Question: Below is some code for generating a UPS shipping label. It is based on the .net sample provided in the UPS developer kit. My problem is with the line highlighted in bold below. It throws and error as follows "System.NullReferenceException: Object reference not set to an instance of an object.".
What I know is this LabelLinksIndicator is required if you want the UPS API to return a link to a label. Otherwise it returns details on the shipment but no label. The relevant section of the UPS documentation is at the bottom of my question.
What do I need to do to overcome this error? It is not clear to me from the documentation what value I should be passing for LabelLinksIndicator. I've tried passing a 1, true and and an empty string. Same error in every case. The error message seems to indicate that there is an object I need to instantiate that I am not currently. However, I can't figure out what to instantiate. The available information on the web and on UPS.com is unfortunately sparse.
'''
using System;
using System.Collections.Generic;
using System.Linq;
using System.Web;
using System.Web.UI;
using System.Web.UI.WebControls;
using Foo.Web.UPSWebReference;
namespace Foo.Web.Auth
{
public partial class UPS : System.Web.UI.Page
{
protected void Page_Load(object sender, EventArgs e)
{
if (Request.QueryString["id"] != null)
{
try
{
ShipService shpSvc = new ShipService();
ShipmentRequest shipmentRequest = new ShipmentRequest();
UPSSecurity upss = new UPSSecurity();
UPSSecurityServiceAccessToken upssSvcAccessToken = new UPSSecurityServiceAccessToken();
upssSvcAccessToken.AccessLicenseNumber = "foo";
upss.ServiceAccessToken = upssSvcAccessToken;
UPSSecurityUsernameToken upssUsrNameToken = new UPSSecurityUsernameToken();
upssUsrNameToken.Username = "foo";
upssUsrNameToken.Password = "foo";
upss.UsernameToken = upssUsrNameToken;
shpSvc.UPSSecurityValue = upss;
RequestType request = new RequestType();
String[] requestOption = { "nonvalidate" };
request.RequestOption = requestOption;
shipmentRequest.Request = request;
ShipmentType shipment = new ShipmentType();
shipment.Description = "Ship webservice example";
ReturnServiceType rtn = new ReturnServiceType();
rtn.Code = "8";
rtn.Description = "Description";
ShipperType shipper = new ShipperType();
shipper.ShipperNumber = "foo";
PaymentInfoType paymentInfo = new PaymentInfoType();
ShipmentChargeType shpmentCharge = new ShipmentChargeType();
BillShipperType billShipper = new BillShipperType();
billShipper.AccountNumber = "foo";
shpmentCharge.BillShipper = billShipper;
shpmentCharge.Type = "01";
ShipmentChargeType[] shpmentChargeArray = { shpmentCharge };
paymentInfo.ShipmentCharge = shpmentChargeArray;
shipment.PaymentInformation = paymentInfo;
foo.Web.UPSWebReference.ShipAddressType shipperAddress = new foo.Web.UPSWebReference.ShipAddressType();
String[] addressLine = { "301 166th Street" };
shipperAddress.AddressLine = addressLine;
shipperAddress.City = "Jersey City";
shipperAddress.PostalCode = "07310";
shipperAddress.StateProvinceCode = "NJ";
shipperAddress.CountryCode = "US";
shipperAddress.AddressLine = addressLine;
shipper.Address = shipperAddress;
shipper.Name = "ABC Associates";
shipper.AttentionName = "ABC Associates";
ShipPhoneType shipperPhone = new ShipPhoneType();
shipperPhone.Number = "<PHONE>";
shipper.Phone = shipperPhone;
shipment.Shipper = shipper;
ShipFromType shipFrom = new ShipFromType();
foo.Web.UPSWebReference.ShipAddressType shipFromAddress = new foo.Web.UPSWebReference.ShipAddressType();
String[] shipFromAddressLine = { "100 82nd Street" };
shipFromAddress.AddressLine = addressLine;
shipFromAddress.City = "New York";
shipFromAddress.PostalCode = "10024";
shipFromAddress.StateProvinceCode = "NY";
shipFromAddress.CountryCode = "US";
shipFrom.Address = shipFromAddress;
shipFrom.AttentionName = "Mr.ABC";
shipFrom.Name = "ABC Associates";
shipment.ShipFrom = shipFrom;
ShipToType shipTo = new ShipToType();
ShipToAddressType shipToAddress = new ShipToAddressType();
String[] addressLine1 = { "Some Street" };
shipToAddress.AddressLine = addressLine1;
shipToAddress.City = "Roswell";
shipToAddress.PostalCode = "30076";
shipToAddress.StateProvinceCode = "GA";
shipToAddress.CountryCode = "US";
shipTo.Address = shipToAddress;
shipTo.Address.ResidentialAddressIndicator = "1"; //dan
shipTo.AttentionName = "DEF";
shipTo.Name = "DEF Associates";
ShipPhoneType shipToPhone = new ShipPhoneType();
shipToPhone.Number = "<PHONE>";
shipTo.Phone = shipToPhone;
shipment.ShipTo = shipTo;
ServiceType service = new ServiceType();
service.Code = "03";
service.Description = "Ground";
shipment.Service = service;
PackageType package = new PackageType();
package.Description = "Deliver to Warehouse";
PackageWeightType packageWeight = new PackageWeightType();
packageWeight.Weight = "10";
ShipUnitOfMeasurementType uom = new ShipUnitOfMeasurementType();
uom.Code = "LBS";
packageWeight.UnitOfMeasurement = uom;
package.PackageWeight = packageWeight;
PackagingType packType = new PackagingType();
packType.Code = "02";
package.Packaging = packType;
PackageType[] pkgArray = { package };
shipment.Package = pkgArray;
LabelSpecificationType labelSpec = new LabelSpecificationType();
LabelImageFormatType labelImageFormat = new LabelImageFormatType();
labelImageFormat.Code = "GIF";
labelSpec.LabelImageFormat = labelImageFormat;
string userAgent = Request.UserAgent;
labelSpec.HTTPUserAgent = userAgent;
shipmentRequest.LabelSpecification = labelSpec;
**shipmentRequest.Shipment.ShipmentServiceOptions.LabelDelivery.LabelLinksIndicator = "1";**
shipmentRequest.Shipment = shipment;
System.Net.ServicePointManager.CertificatePolicy = new TrustAllCertificatePolicy();
ShipmentResponse shipmentResponse = shpSvc.ProcessShipment(shipmentRequest);
Response.Redirect(shipmentResponse.ShipmentResults.LabelURL.ToString());
'''

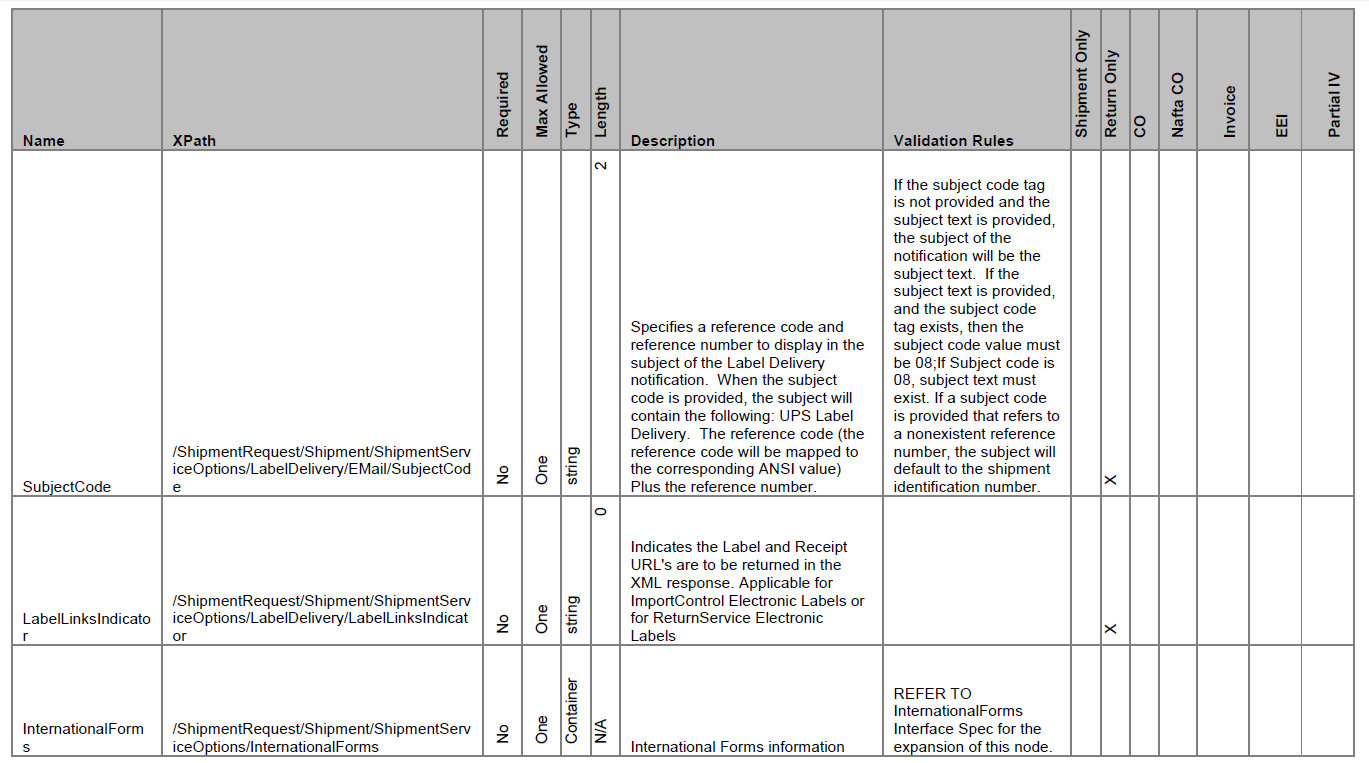
Answer: I figured out what the problem was. I needed first to new-up an instance of
'''
ShipmentTypeShipmentServiceOptions shipServOpt = new ShipmentTypeServiceOptions();
'''
and
'''
LabelDeliveryType labelDel = new LabelDeliveryType();
'''
Then set the LabelLinksIndicator element
'''
labeldel.LabelLinksIndicator = "";
'''
Then assign the options to my shipment instance
'''
shipment.ShipmentServiceOptions = shipServOpt;
'''
Note, ShipmentServiceOptionsType is NOT the same as ShipmentTypeServiceOptions. This tripped me up for a while.
Dear UPS, if you are reading this please consider improving upon your documentation and providing a more complete set of code examples.